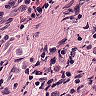
Metastatic tissue present: yes